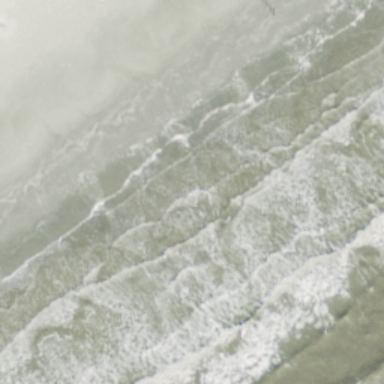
This is a beach with blue sea and sand .